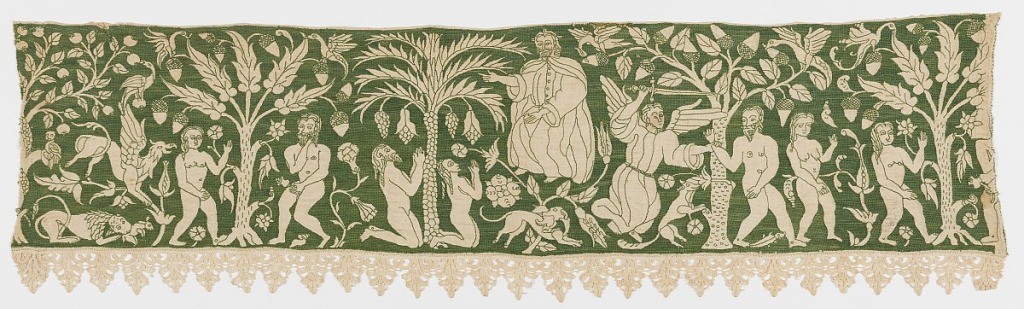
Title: Band
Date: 17th century
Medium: silk embroidery on linen foundation Technique: embroidered in back and long-armed cross stitches on plain weave foundation; bobbin lace border Label: linen plain weave embroidered in silk in back and long-armed cross stitches
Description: A panel of off-white linen embroidered with green silk, and trimmed on one long edge with linen bobbin lace. The silk fills in the entire background, leaving the figures in the exposed linen. Details of the figures are also embroidered in green silk. Depicting scenes from the story of Adam and Eve in the Garden of Eden, with God, an angel, and numerous birds and beasts.